Question: I would like to find the total number of pixels in an object in an image.
Consider the following image as an example. I would like to find the total number of pixels in the triangle.

I am using
'''
imtool('test.jpg');
'''
and using the 'measure distance' tool and finding the distance manually and thus finding the area of the triangle to compute the total pixels for the object, in this case the triangle.
Is there an efficient way of doing it?
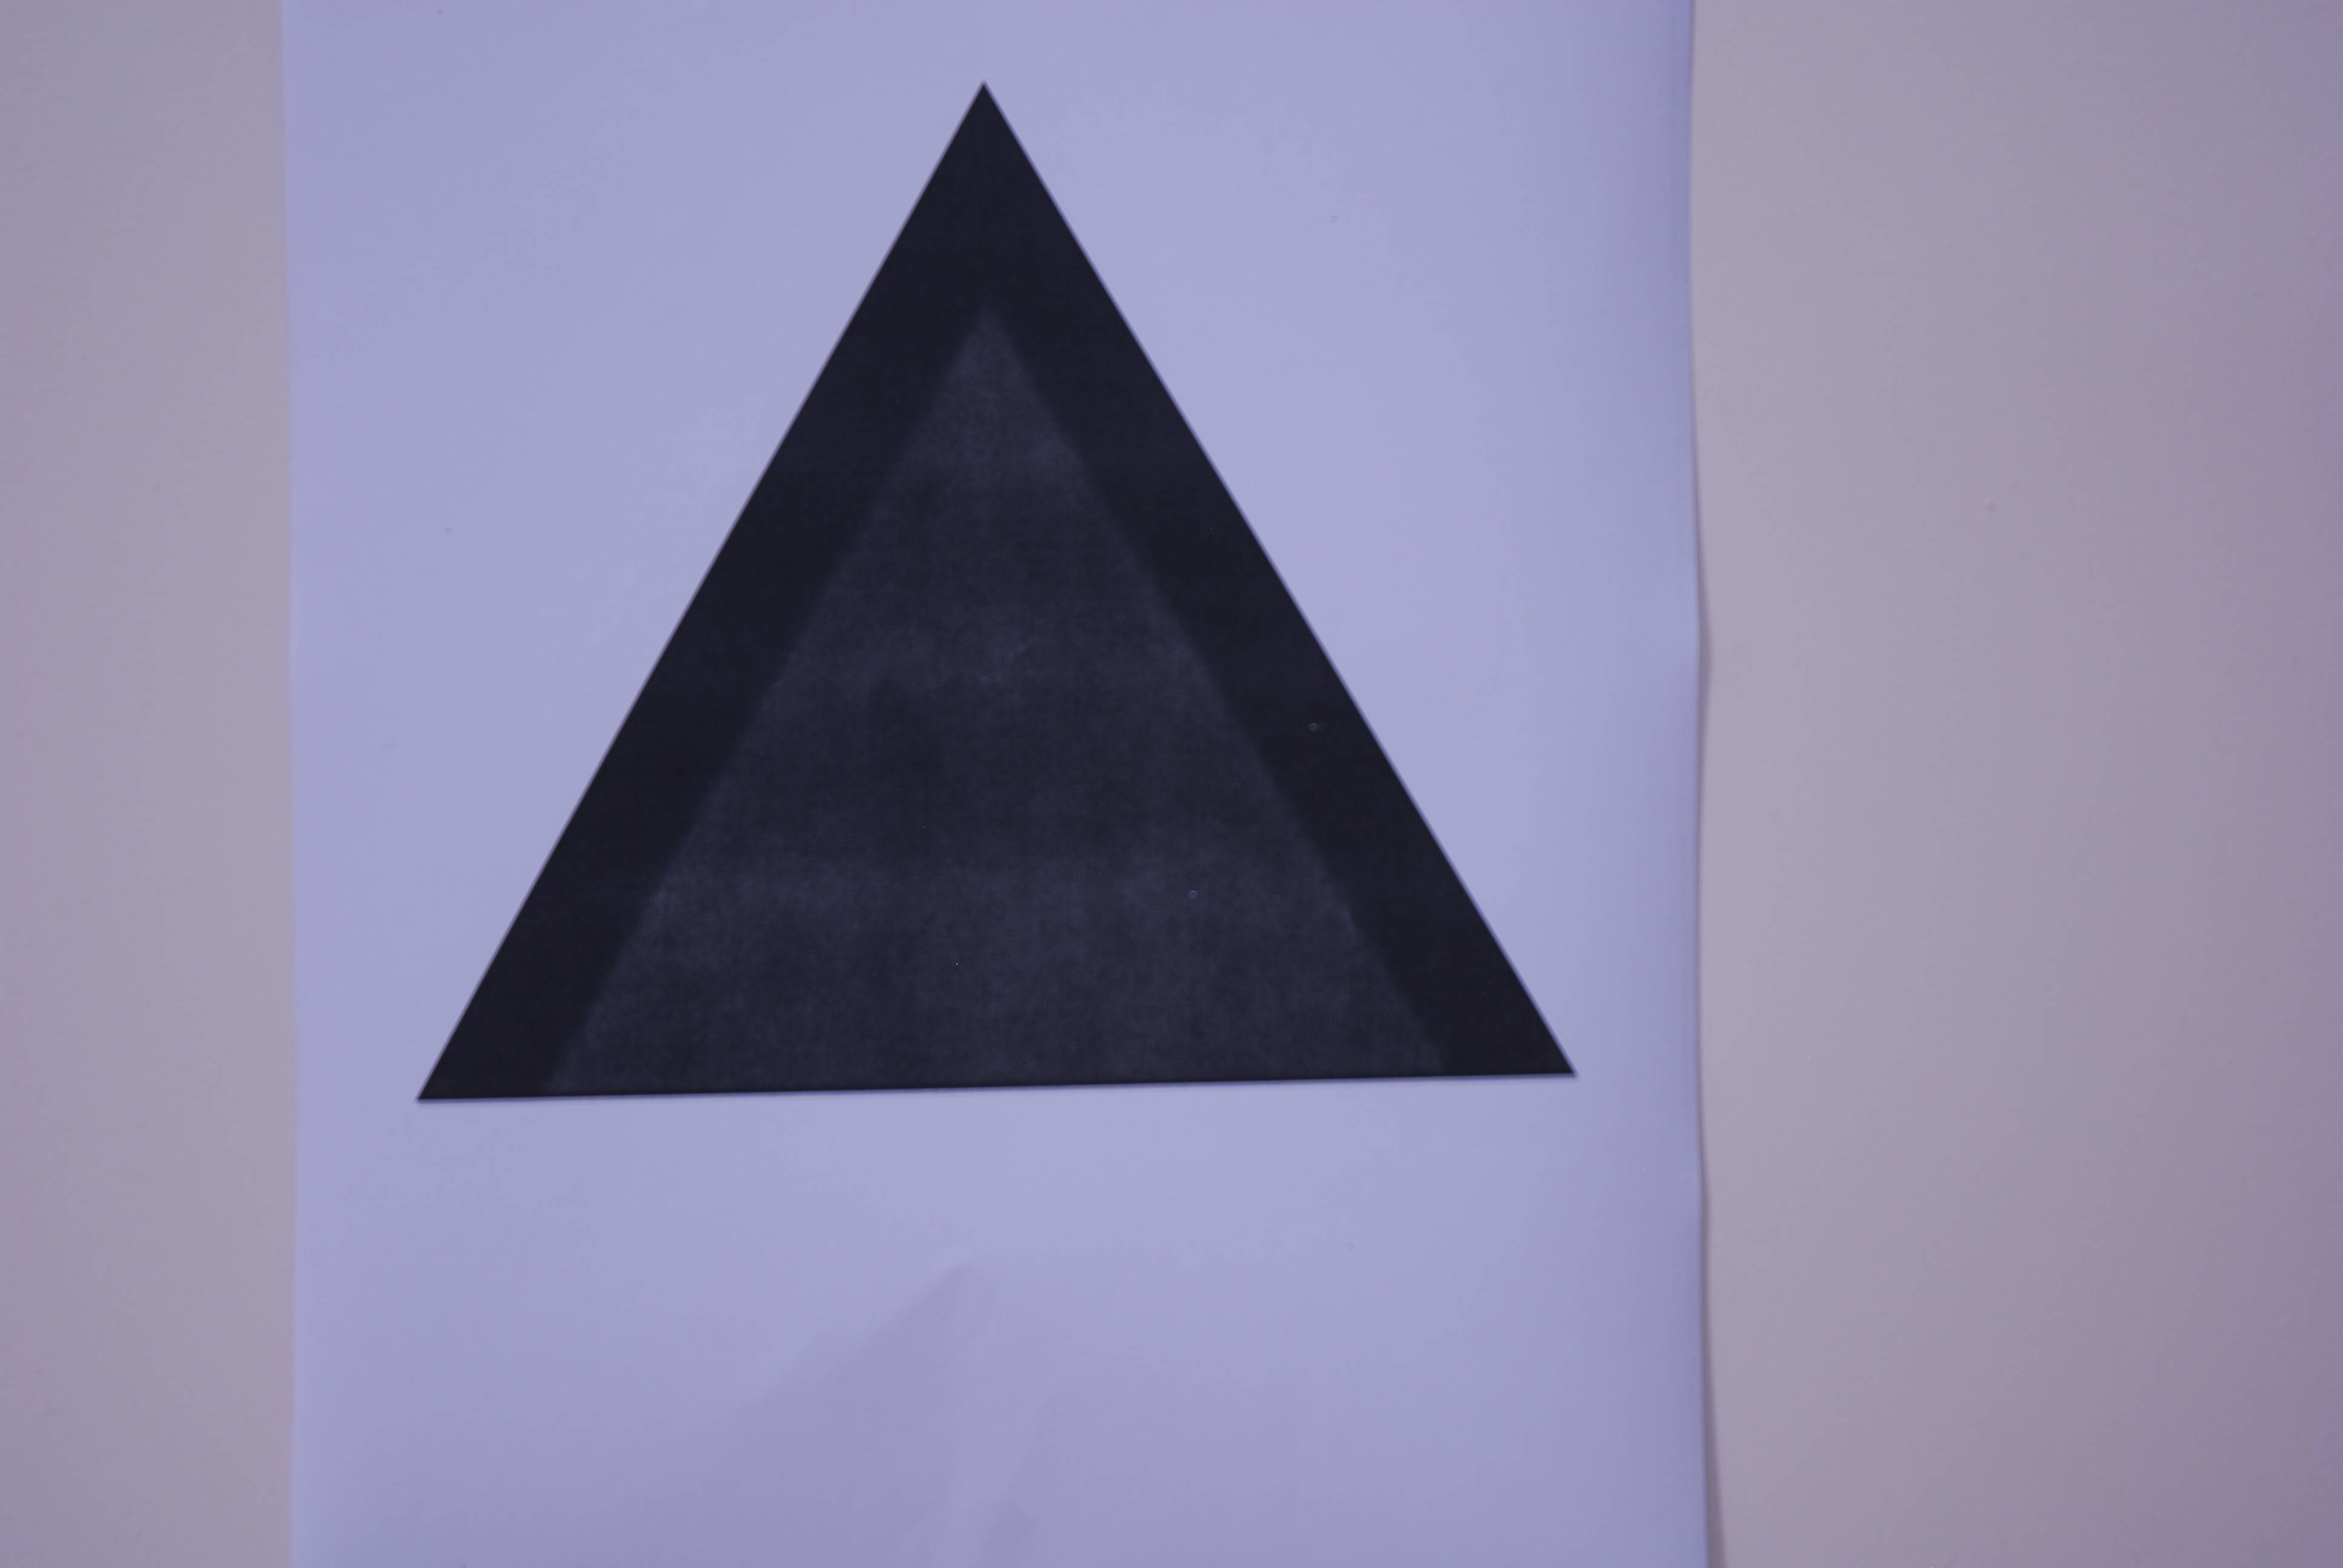
Answer: Here's a method:
'''
img = imread('test.jpg');
thr = graythresh(img);
thr_img = im2bw(img,thr);
triangle_count = sum(sum(thr_img < thr))
'''
1. Choose a threshold for the image
2. Binarize the image based on this threshold
3. Count the number of pixels below this threshold in the binarized image
In your case, the number of pixels in the triangle appears to be around <PHONE>.
Here's a visualization of 'thr_img' -- the binarized image: